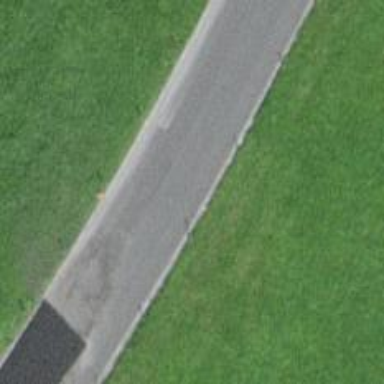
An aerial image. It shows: Unclassified road with asphalt surface.